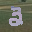
Label: 3